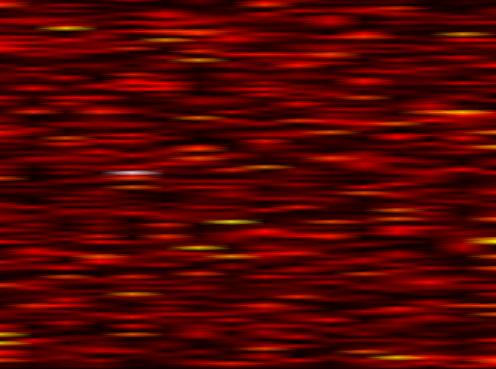
Label: OFDM